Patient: sex F, age 59
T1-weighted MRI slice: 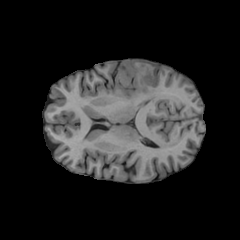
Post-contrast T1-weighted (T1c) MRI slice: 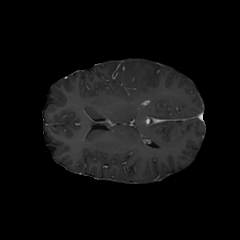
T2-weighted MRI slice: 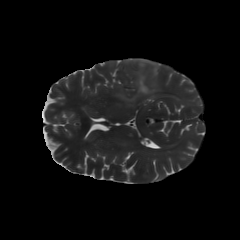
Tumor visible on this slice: yes
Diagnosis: Astrocytoma, IDH-mutant
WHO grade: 3